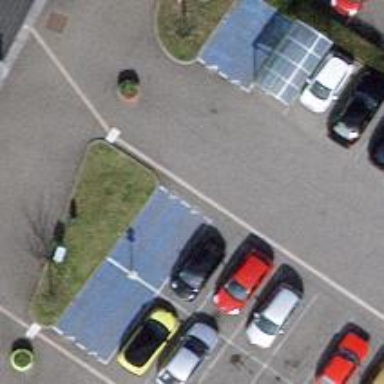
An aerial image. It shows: Parking space is available.